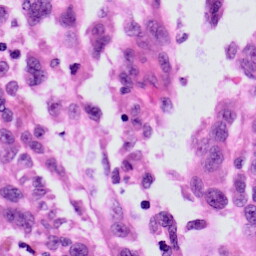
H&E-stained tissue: Skin